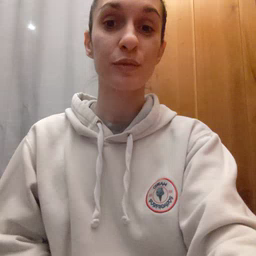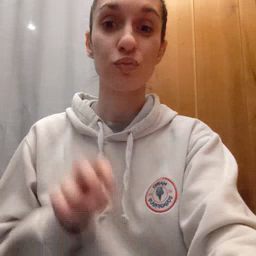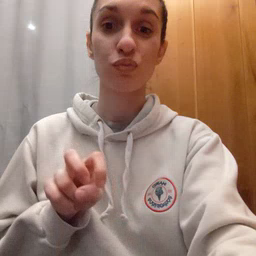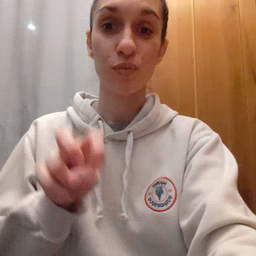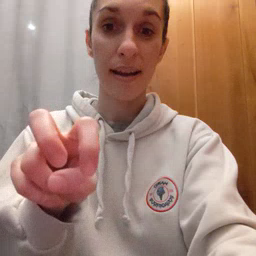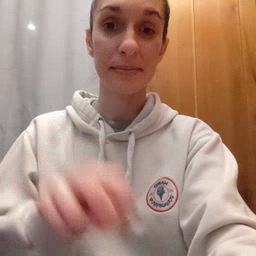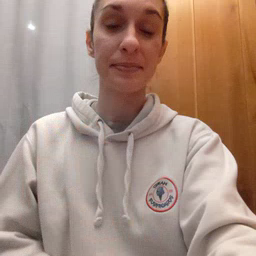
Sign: ride